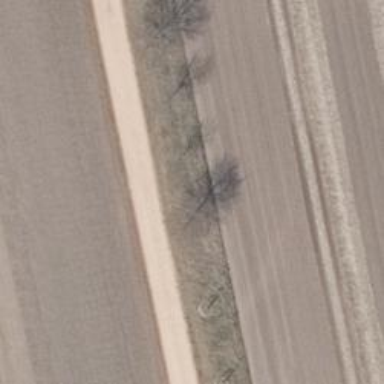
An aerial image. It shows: Deciduous tree with broadleaved leaves.